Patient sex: M
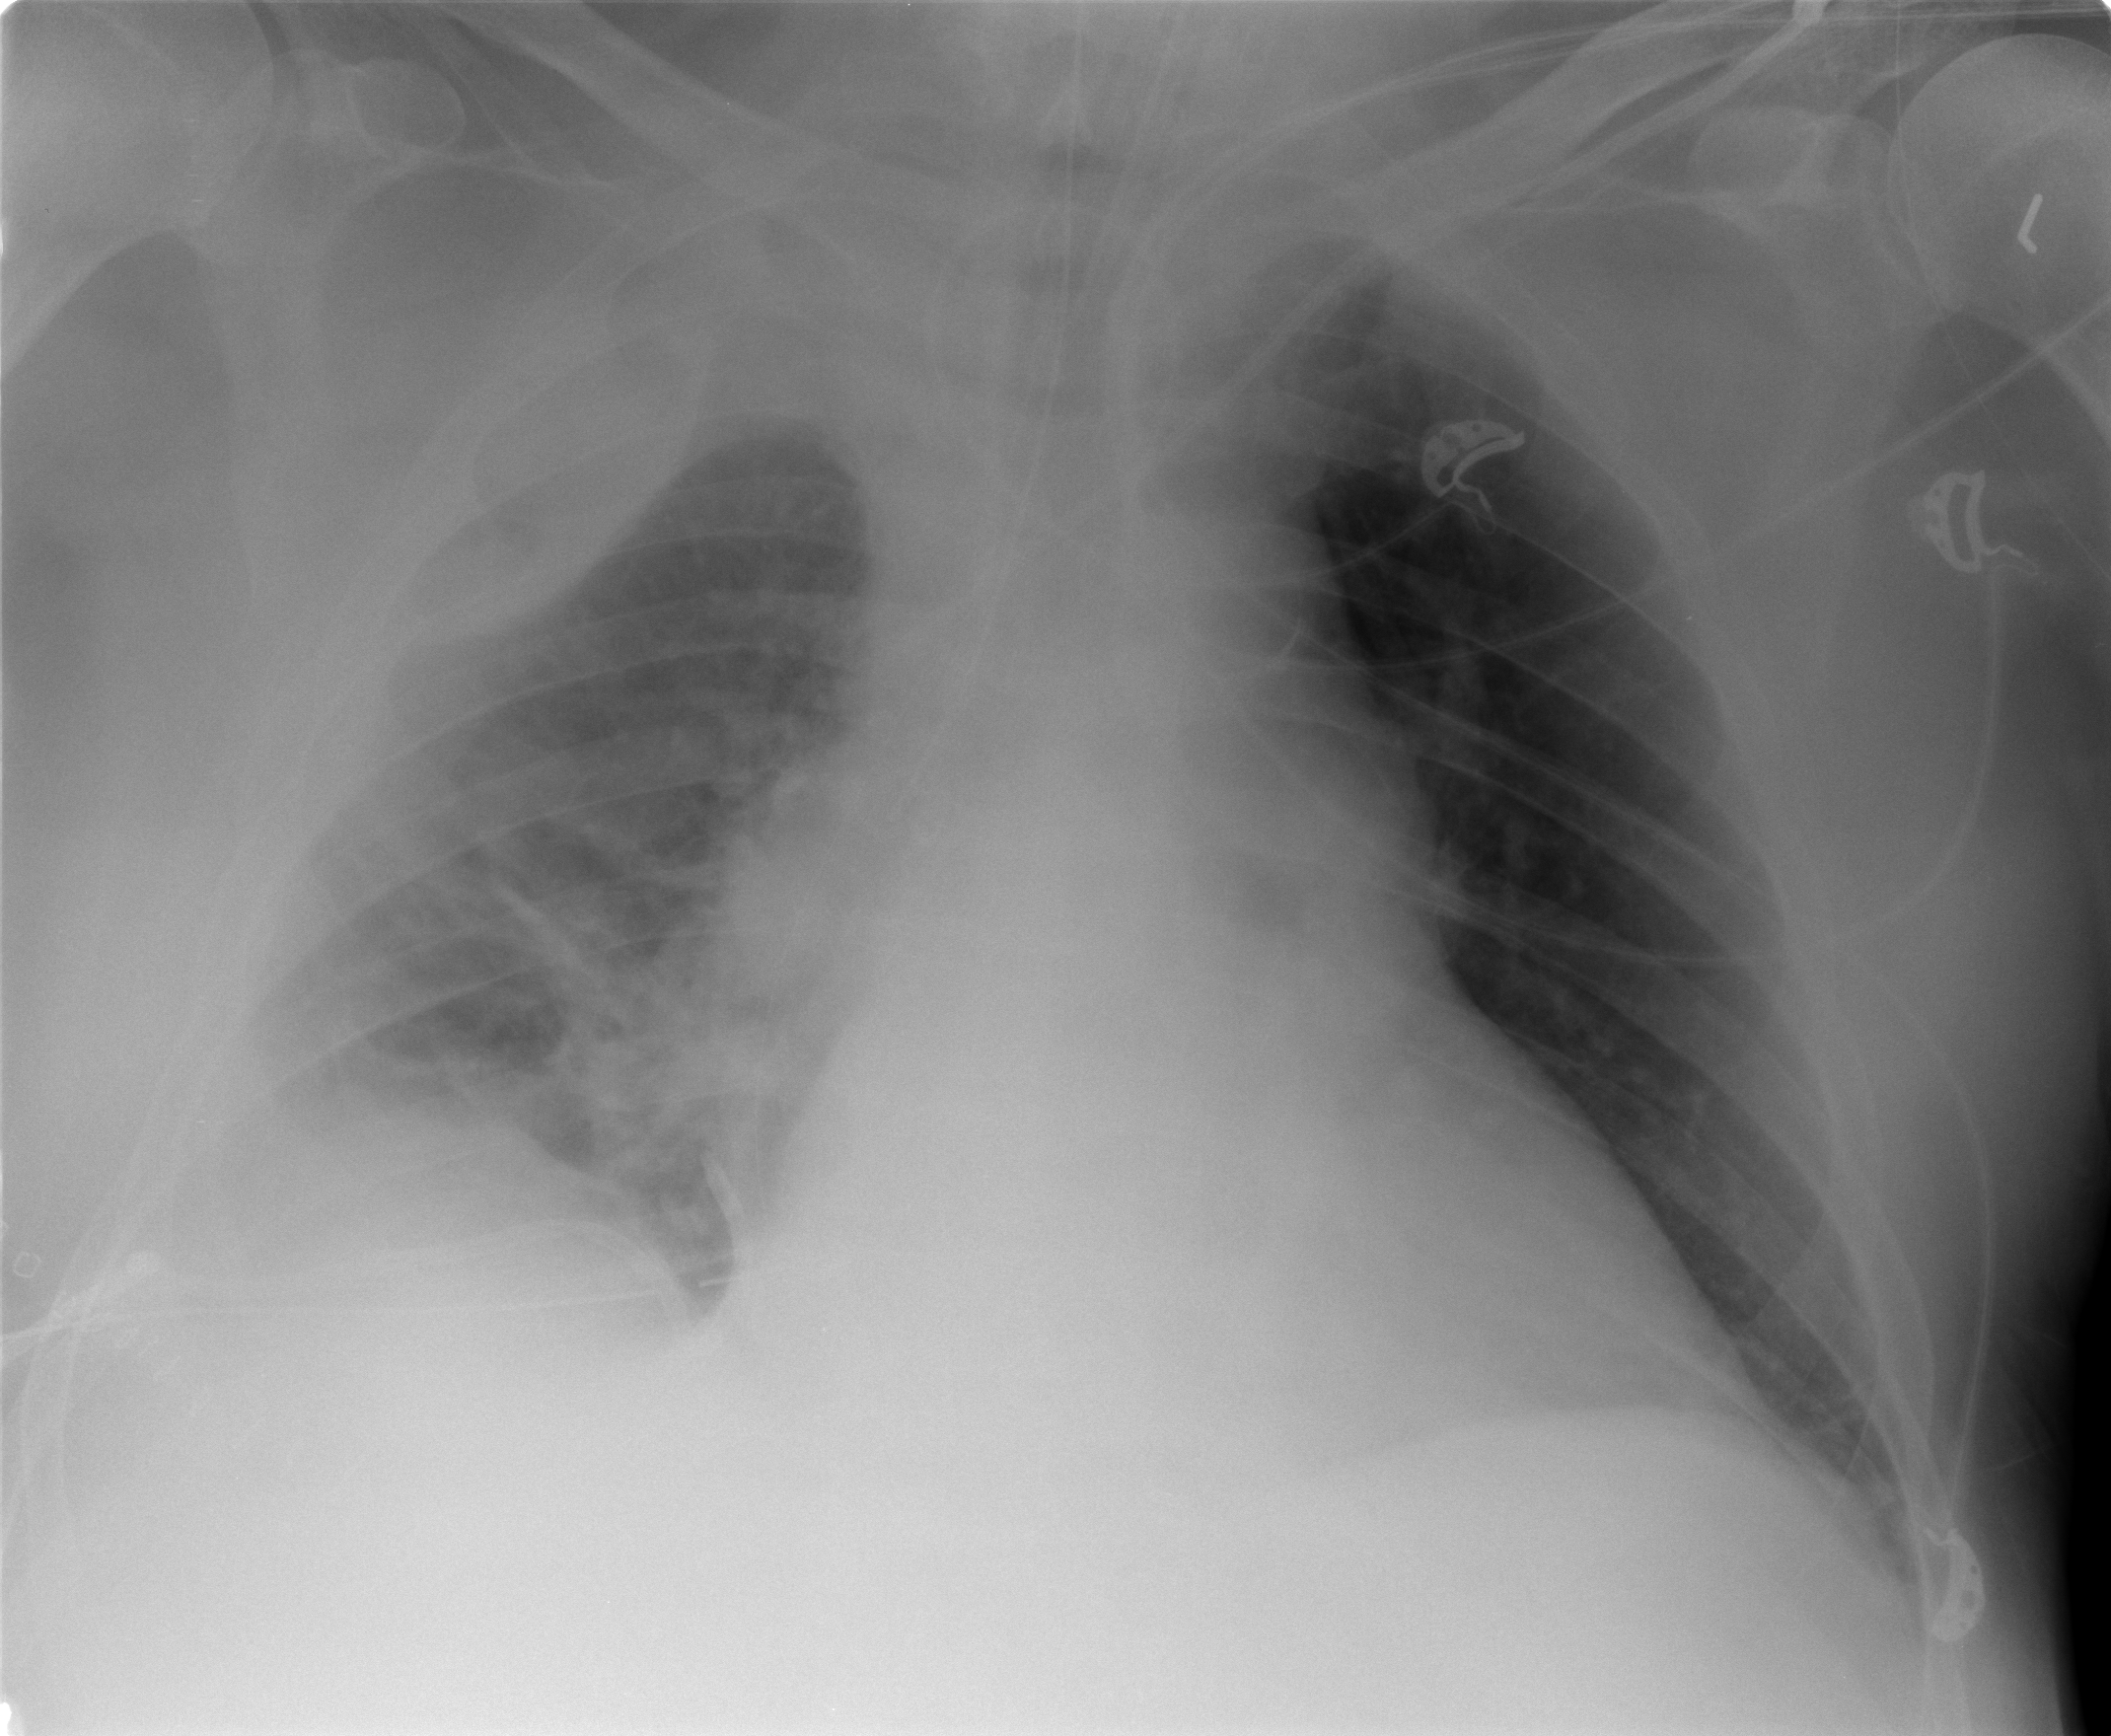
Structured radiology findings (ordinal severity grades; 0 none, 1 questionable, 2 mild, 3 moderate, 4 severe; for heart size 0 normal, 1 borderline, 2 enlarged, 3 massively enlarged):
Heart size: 2
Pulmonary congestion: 0
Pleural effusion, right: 3
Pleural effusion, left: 0
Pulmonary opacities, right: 2
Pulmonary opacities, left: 0
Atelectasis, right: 3
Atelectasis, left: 0